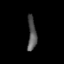
Tissue: lung
Cell type: Others
Senescence score: 0.1499
Nuclear area (px): 288
Mean DAPI intensity: 84.347